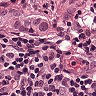
Metastatic tissue present: yes